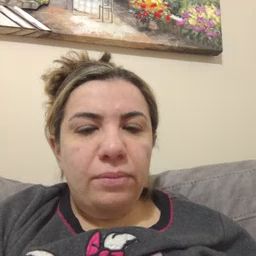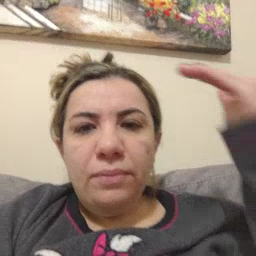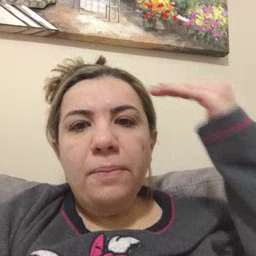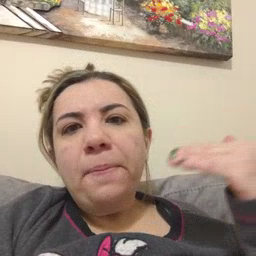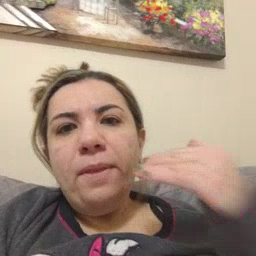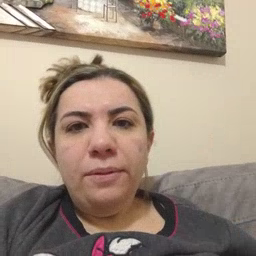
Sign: head